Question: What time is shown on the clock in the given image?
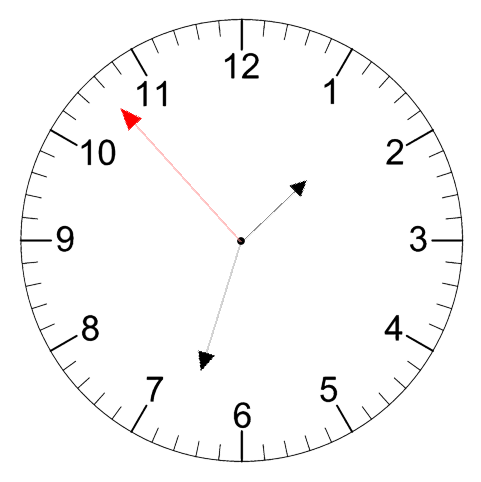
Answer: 01:32:53